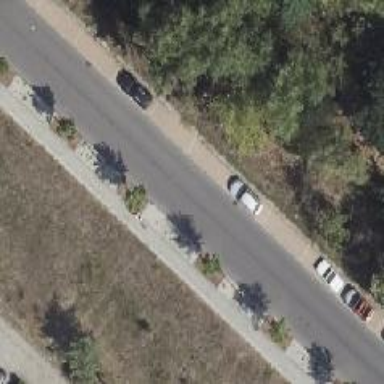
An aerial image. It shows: Residential road with asphalt surface and parallel on-street parking on the left lane.